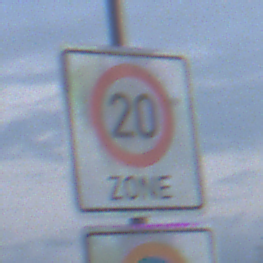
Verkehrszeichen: BeginnZone20
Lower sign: BeginnEingeschraenktesHalteverbotZone
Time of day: MorningAfternoon
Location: Outdoor (Nature)
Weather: PartlyCloudy
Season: NotSpecified
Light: Natural